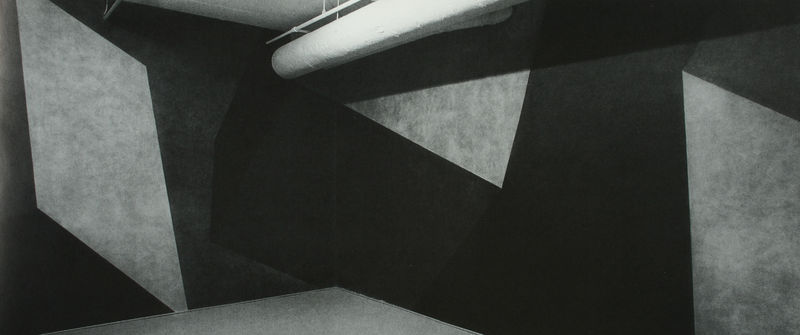
Titel: Installation Centre D'Art Contemporain, Montreal - Continuous tilted forms
Künstler: Sol Lewitt
Schlagwörter: schatten, weiß, dreieck, kubismus, grau, licht, raum, schwarz, abstrakt, flächen, modern, abstraktion, schwarz weiss, quadrate, geometrisch, lewitt, quadrat, kuben, installation, rohr, kubus, röhre, sol levitt, raumgeilde